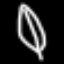
Label: leaf